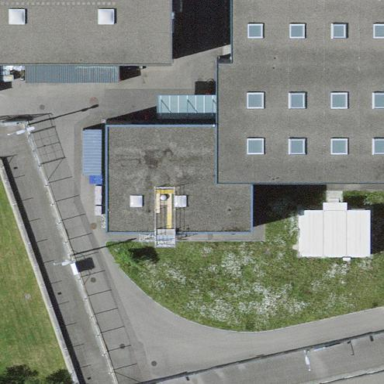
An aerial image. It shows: Industrial building.